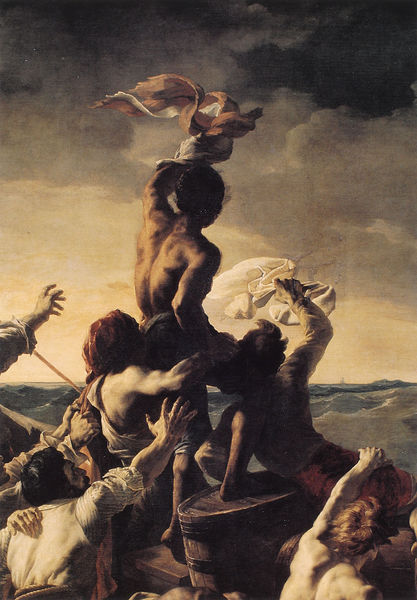
Titel: Das Floß der Medusa
Künstler: Théodore Géricault
Institution: Paris, Musée du Louvre
Schlagwörter: himmel, mann, meer, nackt, wolken, menschen, see, männer, weiss, rot, hände, haare, stoff, tücher, boot, fahne, sturm, oberkörper, fass, stark, turban, piraten